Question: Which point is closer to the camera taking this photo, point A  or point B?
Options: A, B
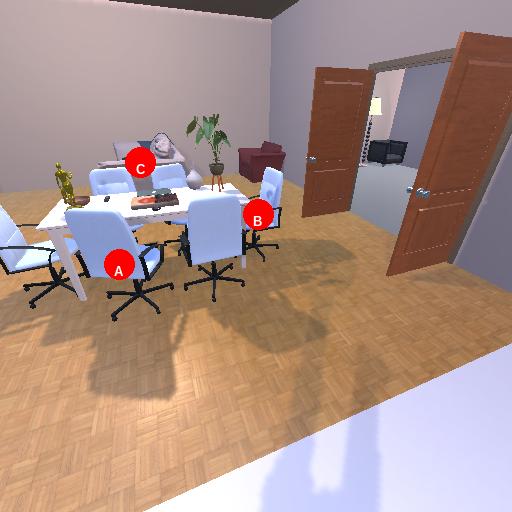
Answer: A